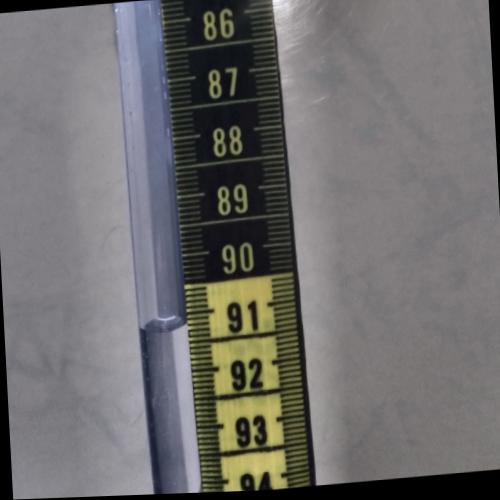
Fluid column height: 91.2 cm